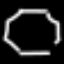
Label: octagon